Question: I used the below code to store an phone number(10 digit number) in c++:
'''
#include<iostream.h>
void main(){
long long num;
cin>>num;
cout<<num;
}
Input:998578985
output:<PHONE>
'''
Why is this happening? Is there any other way to store a 10 digit number. I am using turboc++ in win7.

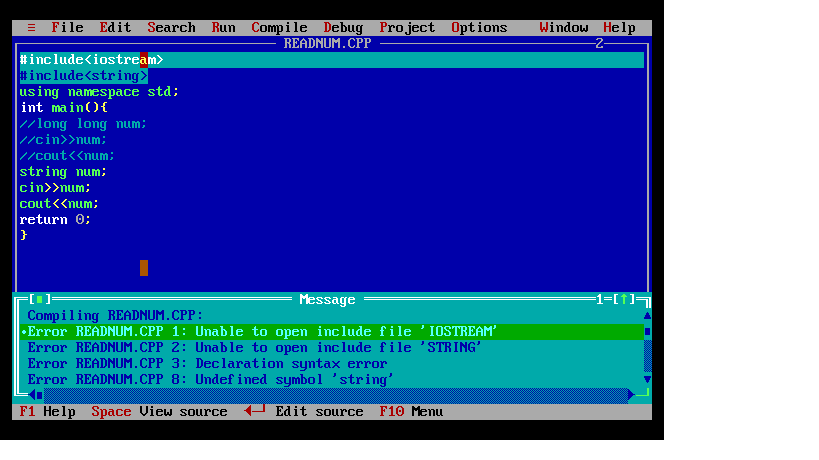
Answer: I would recommend downloading <URL> and doesn't support C++ header files without the .h.
As for your original question: I would just store phone numbers in a string and only try to parse or validate them if I really had to. See <URL> for an example of parsing using regexes.